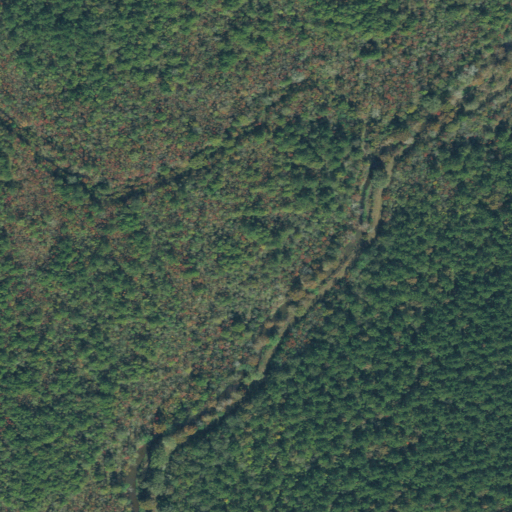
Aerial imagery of valley in Texas named Thorson Gully containing woody wetlands, evergreen forest, and mixed forest